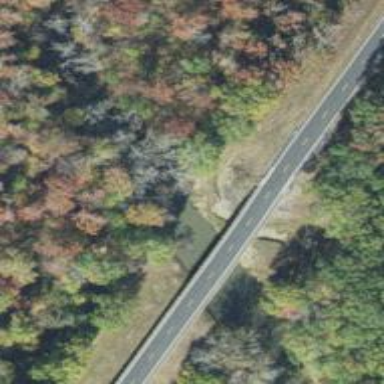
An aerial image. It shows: Secondary road featuring beam bridge.